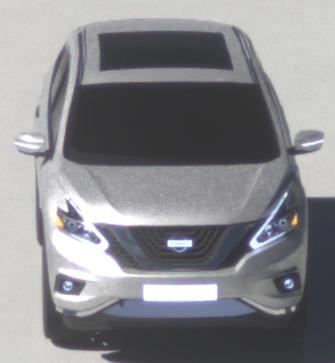
Make: Nissan
Model: Murano
Detailed model: Gen. 3 Z52
Model produced from: 2015
Doors: 5
Color: white
Road condition: wet road
Daytime: midday
Contrast: high contrast